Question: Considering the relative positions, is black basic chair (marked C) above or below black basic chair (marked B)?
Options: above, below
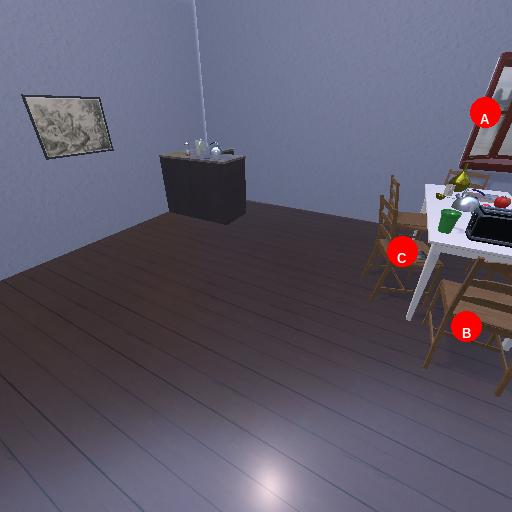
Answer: above